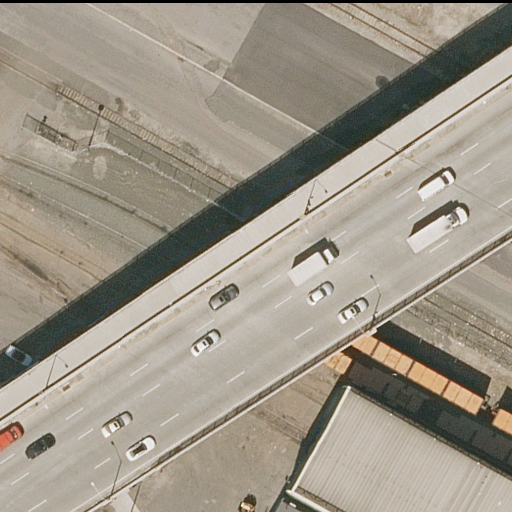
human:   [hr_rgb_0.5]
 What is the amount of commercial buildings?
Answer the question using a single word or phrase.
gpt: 0

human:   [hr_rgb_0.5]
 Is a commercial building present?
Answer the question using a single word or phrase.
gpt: no

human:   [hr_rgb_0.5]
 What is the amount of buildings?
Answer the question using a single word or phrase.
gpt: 2

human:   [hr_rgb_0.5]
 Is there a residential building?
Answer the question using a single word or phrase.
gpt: yes

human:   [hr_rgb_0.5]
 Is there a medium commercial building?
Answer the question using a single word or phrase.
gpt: no

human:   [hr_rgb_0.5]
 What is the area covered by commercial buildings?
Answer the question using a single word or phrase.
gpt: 0m2

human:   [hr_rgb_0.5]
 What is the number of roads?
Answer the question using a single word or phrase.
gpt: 3

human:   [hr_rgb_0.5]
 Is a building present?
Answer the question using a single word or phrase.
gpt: yes

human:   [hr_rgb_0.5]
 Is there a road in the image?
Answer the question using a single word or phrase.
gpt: yes

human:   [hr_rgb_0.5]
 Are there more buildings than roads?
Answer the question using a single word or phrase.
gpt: no

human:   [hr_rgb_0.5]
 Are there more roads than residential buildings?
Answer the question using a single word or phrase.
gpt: yes

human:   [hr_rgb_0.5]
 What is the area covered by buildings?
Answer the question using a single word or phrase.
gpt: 296m2

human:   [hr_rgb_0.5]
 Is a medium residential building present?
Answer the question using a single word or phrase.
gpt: yes

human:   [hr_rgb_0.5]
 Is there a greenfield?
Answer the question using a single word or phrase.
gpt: no

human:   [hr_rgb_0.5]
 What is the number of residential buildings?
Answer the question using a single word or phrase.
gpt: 2

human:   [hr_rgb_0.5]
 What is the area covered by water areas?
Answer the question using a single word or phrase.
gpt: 0m2

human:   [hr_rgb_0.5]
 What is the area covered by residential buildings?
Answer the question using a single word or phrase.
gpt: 296m2

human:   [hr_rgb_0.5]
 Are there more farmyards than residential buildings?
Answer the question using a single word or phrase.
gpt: no

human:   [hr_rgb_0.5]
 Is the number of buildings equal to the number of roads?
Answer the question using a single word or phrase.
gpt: no

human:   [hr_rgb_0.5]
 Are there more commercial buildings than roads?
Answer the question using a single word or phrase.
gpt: no

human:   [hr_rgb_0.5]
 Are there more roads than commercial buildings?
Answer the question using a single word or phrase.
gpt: yes

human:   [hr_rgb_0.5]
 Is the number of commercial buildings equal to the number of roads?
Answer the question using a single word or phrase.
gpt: no

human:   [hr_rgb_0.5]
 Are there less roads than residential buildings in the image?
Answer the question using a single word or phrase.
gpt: no

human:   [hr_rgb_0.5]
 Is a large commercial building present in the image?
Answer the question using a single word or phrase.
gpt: no

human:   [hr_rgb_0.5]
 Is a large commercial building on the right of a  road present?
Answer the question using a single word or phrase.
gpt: no

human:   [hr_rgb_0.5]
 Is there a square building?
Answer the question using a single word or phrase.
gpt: no

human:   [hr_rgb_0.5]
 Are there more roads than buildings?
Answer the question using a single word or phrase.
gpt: yes

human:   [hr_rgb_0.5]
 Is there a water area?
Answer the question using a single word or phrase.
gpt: no

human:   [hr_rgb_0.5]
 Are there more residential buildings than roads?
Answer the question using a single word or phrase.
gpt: no

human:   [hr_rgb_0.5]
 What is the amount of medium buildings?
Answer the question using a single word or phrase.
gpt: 1

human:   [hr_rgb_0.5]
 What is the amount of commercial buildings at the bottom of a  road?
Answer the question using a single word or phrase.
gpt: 0

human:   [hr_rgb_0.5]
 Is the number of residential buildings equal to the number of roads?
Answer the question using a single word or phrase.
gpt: no

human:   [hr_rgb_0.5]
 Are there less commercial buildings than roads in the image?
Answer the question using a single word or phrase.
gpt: yes

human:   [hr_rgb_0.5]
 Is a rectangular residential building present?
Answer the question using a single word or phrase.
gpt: yes

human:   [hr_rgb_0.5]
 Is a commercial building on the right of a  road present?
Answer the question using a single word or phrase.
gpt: no

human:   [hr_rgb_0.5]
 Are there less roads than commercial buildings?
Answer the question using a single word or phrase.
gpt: no

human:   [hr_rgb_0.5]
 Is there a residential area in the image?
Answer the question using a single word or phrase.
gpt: no

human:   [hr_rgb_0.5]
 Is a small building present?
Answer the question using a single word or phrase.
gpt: yes

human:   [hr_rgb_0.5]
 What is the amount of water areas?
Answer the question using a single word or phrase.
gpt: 0

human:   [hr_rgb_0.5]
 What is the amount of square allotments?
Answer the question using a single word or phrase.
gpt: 0

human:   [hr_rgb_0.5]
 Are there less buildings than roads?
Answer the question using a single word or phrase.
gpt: yes

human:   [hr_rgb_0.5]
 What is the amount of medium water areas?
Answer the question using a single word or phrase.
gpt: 0

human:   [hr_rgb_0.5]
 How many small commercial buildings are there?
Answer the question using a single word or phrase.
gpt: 0

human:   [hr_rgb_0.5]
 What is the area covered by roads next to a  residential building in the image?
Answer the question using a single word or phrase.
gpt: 0m2

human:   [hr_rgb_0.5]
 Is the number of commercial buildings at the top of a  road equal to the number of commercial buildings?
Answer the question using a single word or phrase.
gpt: yes

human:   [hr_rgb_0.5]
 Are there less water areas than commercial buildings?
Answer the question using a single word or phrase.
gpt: no

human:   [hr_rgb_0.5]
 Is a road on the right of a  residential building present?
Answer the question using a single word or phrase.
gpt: no

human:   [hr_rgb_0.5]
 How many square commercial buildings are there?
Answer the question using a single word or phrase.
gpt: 0

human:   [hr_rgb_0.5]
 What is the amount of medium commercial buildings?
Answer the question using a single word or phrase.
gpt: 0

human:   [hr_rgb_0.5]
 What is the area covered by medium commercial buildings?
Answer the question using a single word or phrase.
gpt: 0m2

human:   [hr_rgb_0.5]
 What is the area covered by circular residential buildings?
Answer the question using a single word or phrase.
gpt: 0m2

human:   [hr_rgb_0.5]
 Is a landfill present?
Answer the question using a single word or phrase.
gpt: no

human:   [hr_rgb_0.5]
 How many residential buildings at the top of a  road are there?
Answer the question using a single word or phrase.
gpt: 0

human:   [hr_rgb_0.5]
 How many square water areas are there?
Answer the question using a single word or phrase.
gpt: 0

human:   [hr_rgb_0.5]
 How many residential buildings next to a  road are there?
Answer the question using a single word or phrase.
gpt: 2

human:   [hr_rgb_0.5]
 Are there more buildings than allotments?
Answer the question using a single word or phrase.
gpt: yes

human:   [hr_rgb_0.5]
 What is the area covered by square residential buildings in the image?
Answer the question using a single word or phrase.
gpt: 0m2

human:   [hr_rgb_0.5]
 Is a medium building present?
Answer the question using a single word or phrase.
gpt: yes

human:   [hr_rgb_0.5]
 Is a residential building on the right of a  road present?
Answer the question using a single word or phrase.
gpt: yes

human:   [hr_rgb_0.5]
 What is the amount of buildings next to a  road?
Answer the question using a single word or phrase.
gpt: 2

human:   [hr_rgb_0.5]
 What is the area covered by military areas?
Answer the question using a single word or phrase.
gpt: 0m2

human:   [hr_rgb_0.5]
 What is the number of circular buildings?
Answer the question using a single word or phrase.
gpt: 0

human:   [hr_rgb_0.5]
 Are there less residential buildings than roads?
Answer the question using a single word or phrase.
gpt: yes

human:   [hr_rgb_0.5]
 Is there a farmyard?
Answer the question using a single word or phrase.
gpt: no